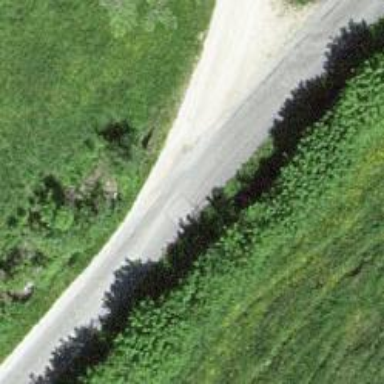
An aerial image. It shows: Culvert tunnel.